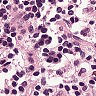
Metastatic tissue present: no